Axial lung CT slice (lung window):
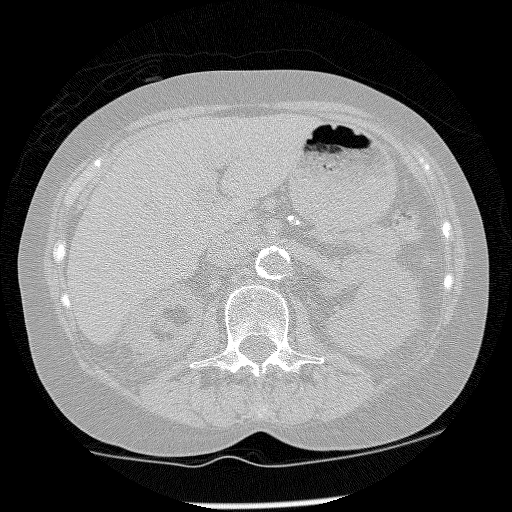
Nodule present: no